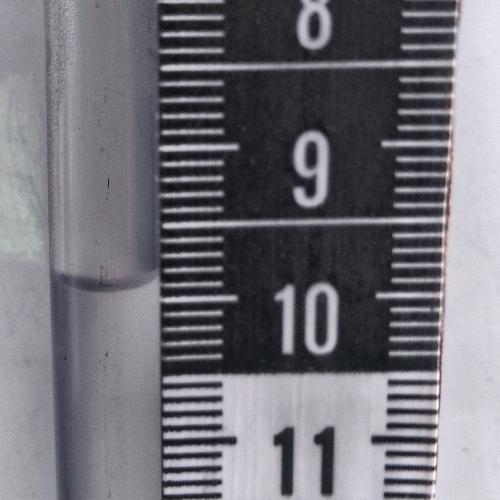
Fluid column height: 9.9 cm